Question: I am working on a D3 bar chart as per the mock-up below:

How do I make the bars to have random colors?
<URL>
Code:
'''
svg.append("g")
.attr("class", "x axis")
.attr("transform", "translate(0," + height + ")")
.call(xAxis);
'''
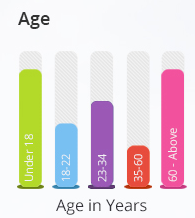
Answer: d3 has 4 built in color palettes.
Here's the <URL> for the built in color palettes.
<URL> tutorial is good on using specific colors for specific element.
Another <URL> by Jerome Cukier.
And the official <URL> for d3 colors.
<URL> - Note: In the fiddle I've passed the colors by adding colors in the data.
It can even be done by passing the colors from a different variables.
Hope this helps.